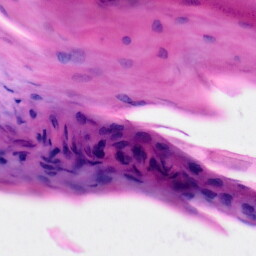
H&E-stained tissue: Skin